Field crop: maize
Growth stage: 2
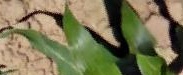
Species: maize